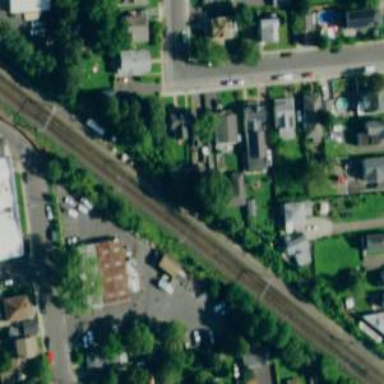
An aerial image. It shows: Railway with electrified contact lines.